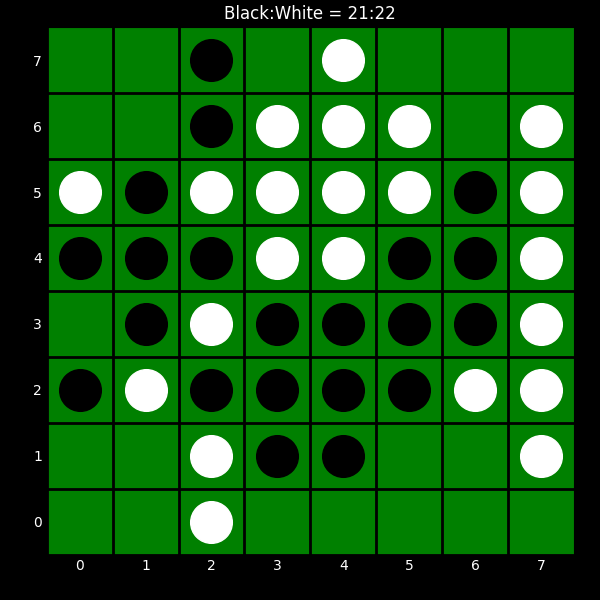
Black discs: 21
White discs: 22